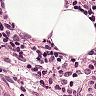
Metastatic tissue present: no